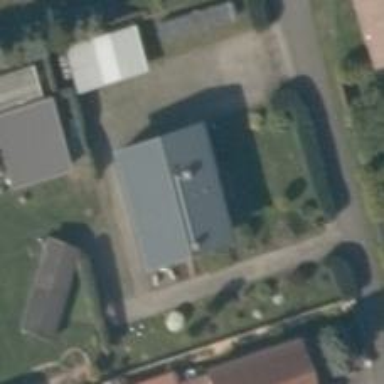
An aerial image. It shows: Simple house.